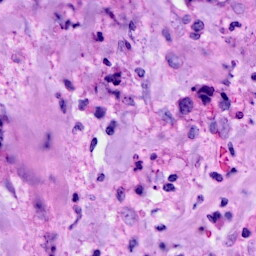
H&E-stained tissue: Breast